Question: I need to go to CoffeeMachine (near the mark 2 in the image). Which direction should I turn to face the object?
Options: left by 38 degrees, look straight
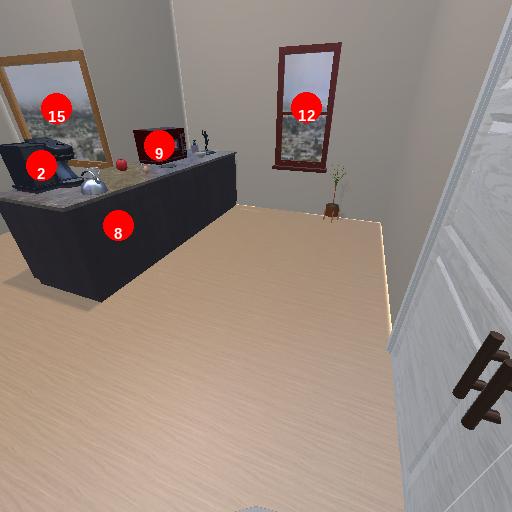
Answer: left by 38 degrees